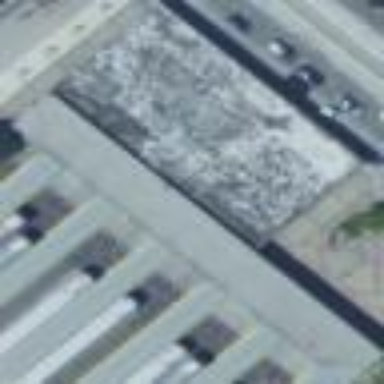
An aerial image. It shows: Train station building.